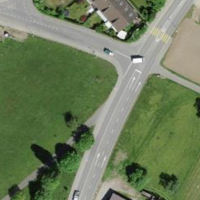
EUNIS habitat code: 25
Species observed at this site:
Cydonia oblonga